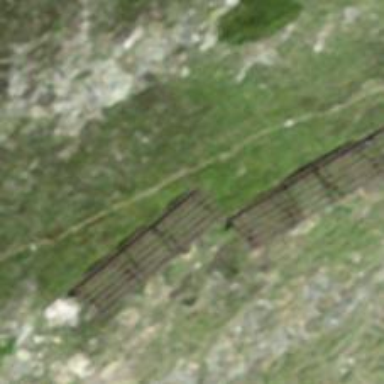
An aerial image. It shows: Snow fence that is man-made.